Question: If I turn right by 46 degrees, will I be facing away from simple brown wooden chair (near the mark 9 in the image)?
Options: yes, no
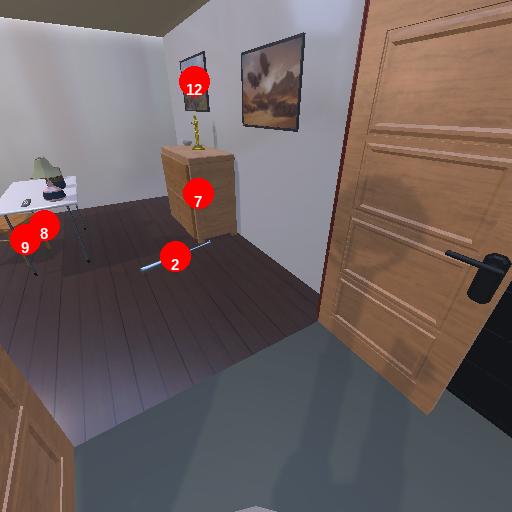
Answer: yes